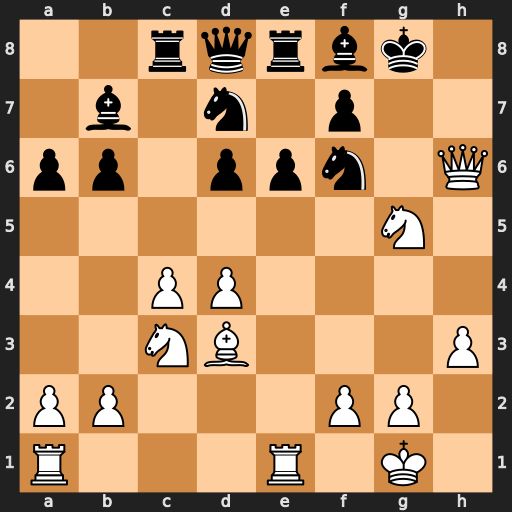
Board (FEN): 2rqrbk1/1b1n1p2/pp1ppn1Q/6N1/2PP4/2NB3P/PP3PP1/R3R1K1
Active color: w
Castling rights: -
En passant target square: -
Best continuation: Bh7+ Nxh7 Qxh7#